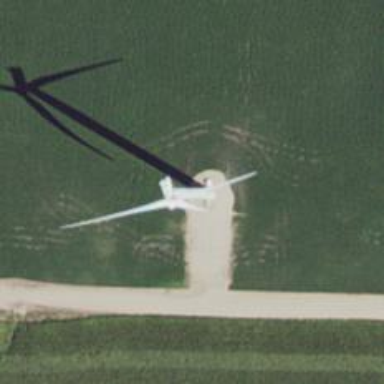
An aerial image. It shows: Wind generator using horizontal axis wind turbines.